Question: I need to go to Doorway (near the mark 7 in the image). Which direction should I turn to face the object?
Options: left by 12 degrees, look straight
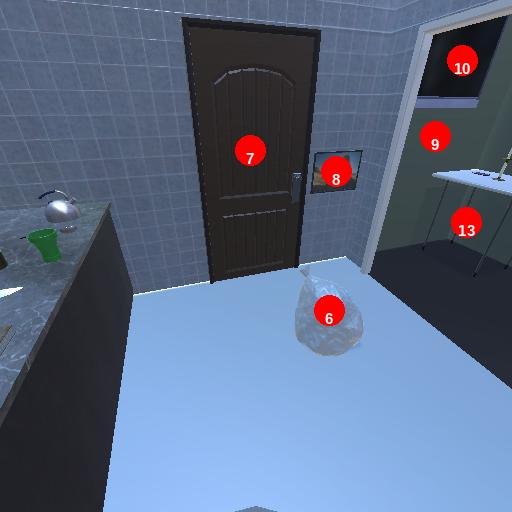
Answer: left by 12 degrees